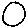
Label: circle